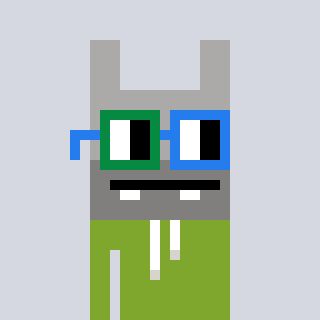
a pixel art character with square green and blue glasses, a rabbit-shaped head and a slimegreen-colored body on a cool background